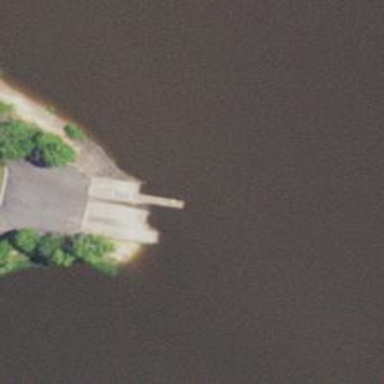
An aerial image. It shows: Slipway road for service vehicles.